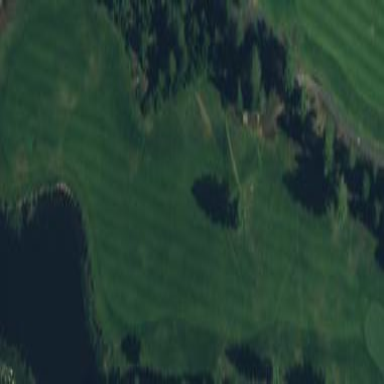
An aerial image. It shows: Golf fairway surrounded by grass.